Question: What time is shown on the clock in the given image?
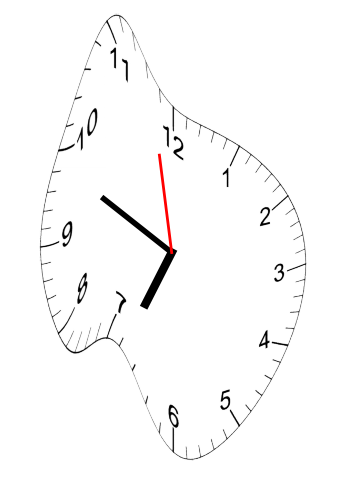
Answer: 06:48:58